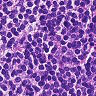
Metastatic tissue present: no